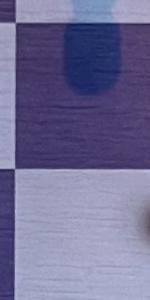
Label: Empty